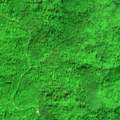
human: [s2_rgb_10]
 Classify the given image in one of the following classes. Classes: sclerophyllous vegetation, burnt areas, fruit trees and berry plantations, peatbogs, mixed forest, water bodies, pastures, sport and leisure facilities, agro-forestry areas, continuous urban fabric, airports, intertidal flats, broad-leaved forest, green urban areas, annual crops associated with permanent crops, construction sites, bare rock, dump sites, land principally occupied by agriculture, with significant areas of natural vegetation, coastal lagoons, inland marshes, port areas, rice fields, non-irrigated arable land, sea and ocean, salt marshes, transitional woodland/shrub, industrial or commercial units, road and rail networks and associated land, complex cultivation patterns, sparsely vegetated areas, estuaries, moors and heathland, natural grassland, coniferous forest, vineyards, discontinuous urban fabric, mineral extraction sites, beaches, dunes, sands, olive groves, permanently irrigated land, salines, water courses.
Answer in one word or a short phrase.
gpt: broad-leaved forest